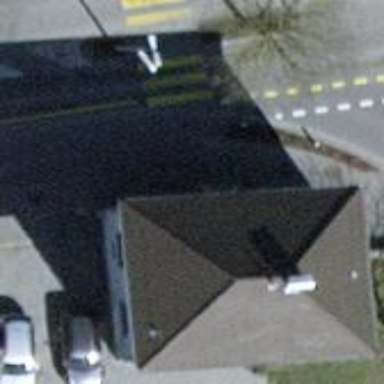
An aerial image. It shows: Building.